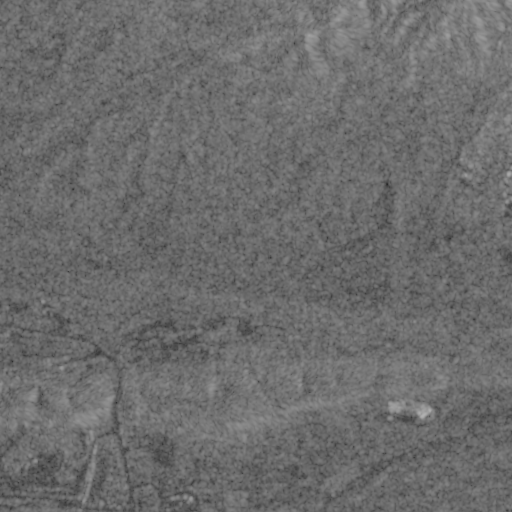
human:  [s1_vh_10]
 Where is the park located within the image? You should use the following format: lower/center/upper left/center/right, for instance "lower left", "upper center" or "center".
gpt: The park is located in the upper right of the image.
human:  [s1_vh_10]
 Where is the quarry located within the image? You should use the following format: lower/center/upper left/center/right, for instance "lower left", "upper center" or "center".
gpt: The quarry is located in the lower left of the image.
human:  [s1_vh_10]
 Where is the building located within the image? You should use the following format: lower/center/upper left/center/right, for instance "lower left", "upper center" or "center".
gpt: The building is located in the upper right of the image.
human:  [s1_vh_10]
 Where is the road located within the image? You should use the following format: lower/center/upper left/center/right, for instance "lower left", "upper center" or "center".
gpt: There is no road in the image.

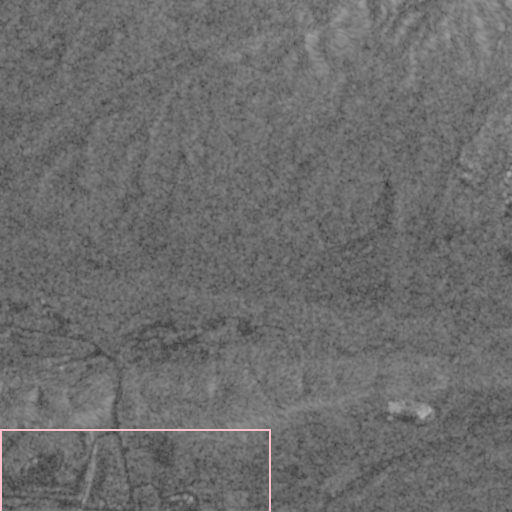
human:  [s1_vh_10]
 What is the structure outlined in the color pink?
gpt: The structure outlined in pink is a quarry.
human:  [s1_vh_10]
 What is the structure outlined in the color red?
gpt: There is no red outline.